Field crop: maize
Growth stage: 2
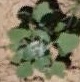
Species: chenopodium